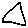
Label: triangle